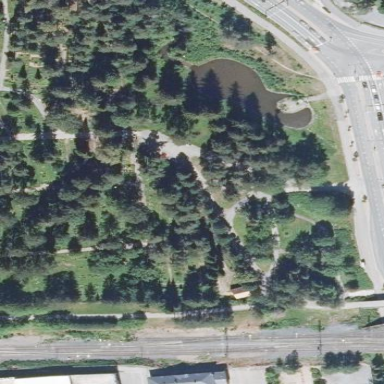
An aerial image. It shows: Park.